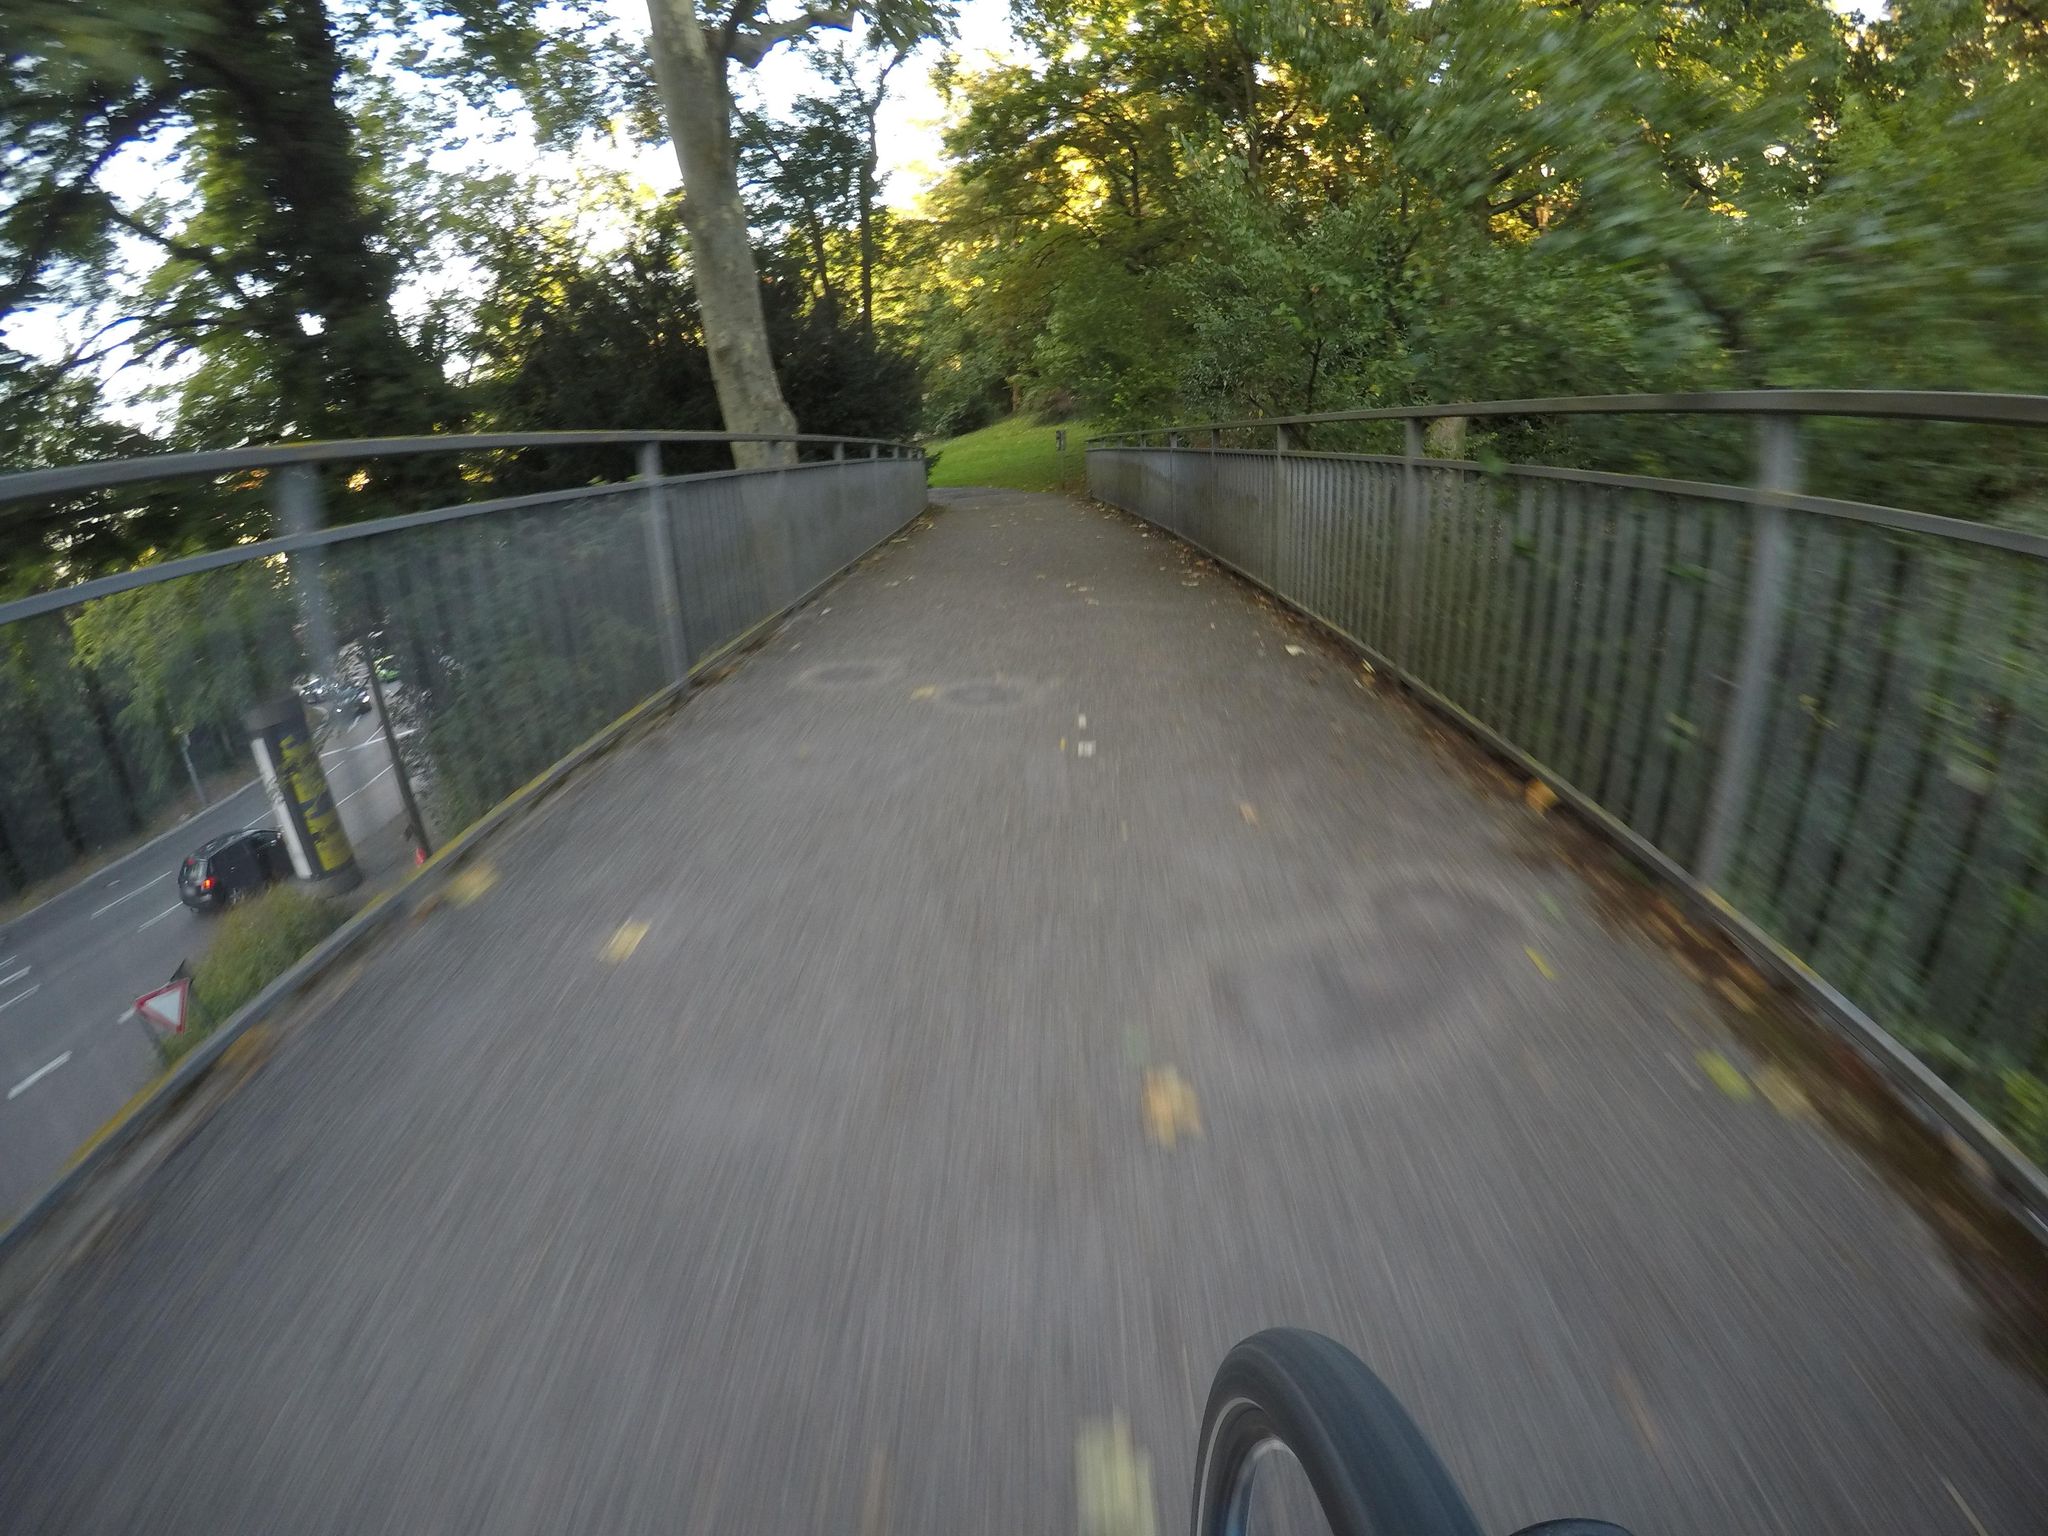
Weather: clear
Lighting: day
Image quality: slightly poor
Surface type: cycling surface
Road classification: footway
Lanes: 2
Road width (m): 1.5
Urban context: urban centre
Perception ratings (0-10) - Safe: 2.22, Lively: 2.69, Beautiful: 6.08, Boring: 4.59, Depressing: 2.2, Wealthy: 1.55